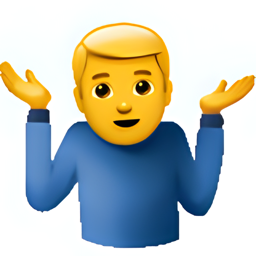
Name: man shrugging
Emoji: 🤷‍♂️
Group: People & Body
Sub-group: person-gesture